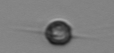
Label: Acanthoica_quattrospina